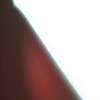
Label: sunburn